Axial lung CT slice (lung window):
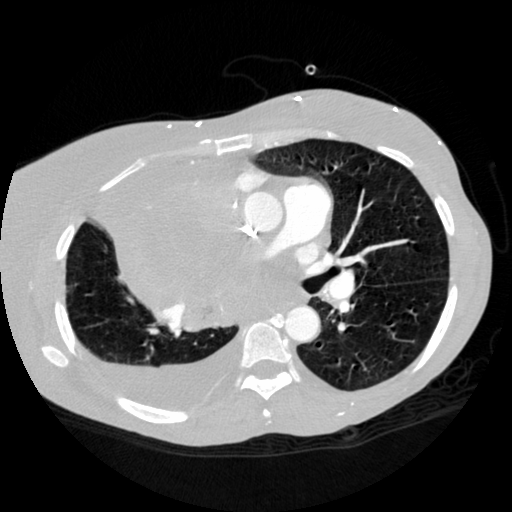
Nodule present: no